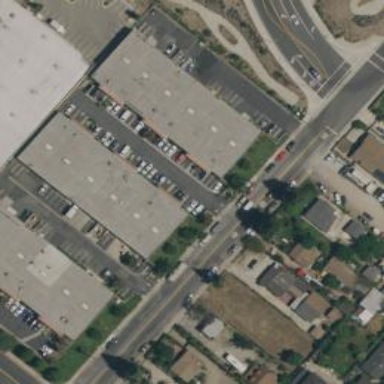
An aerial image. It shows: Warehouse building.